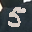
Label: 5